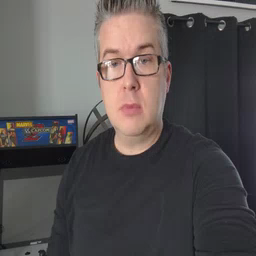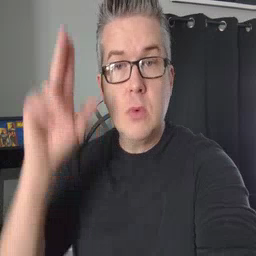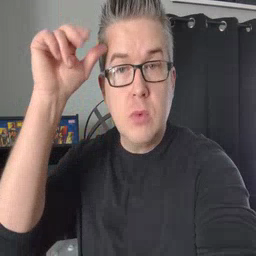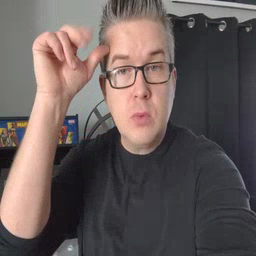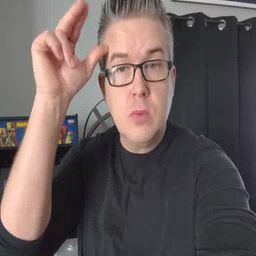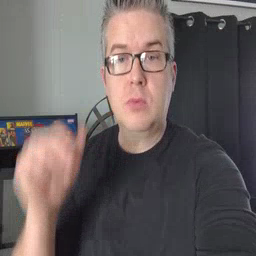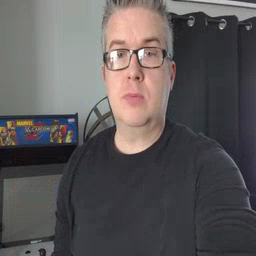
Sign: horse